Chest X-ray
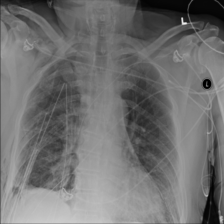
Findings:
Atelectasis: positive
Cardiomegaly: negative
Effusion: negative
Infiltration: negative
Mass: negative
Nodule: negative
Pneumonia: negative
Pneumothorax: positive
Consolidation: negative
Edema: negative
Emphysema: positive
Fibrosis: negative
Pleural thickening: negative
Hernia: negative